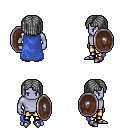
a pixel art fantasy rpg character, male body template, dark elf, purple skin, blue cape, gold greaves, gray pageboy hairstyle, metal boots, shield, four views (front, back, left, right), 2x2 character sprite sheet, small pixel art, hard edges, no anti-aliasing